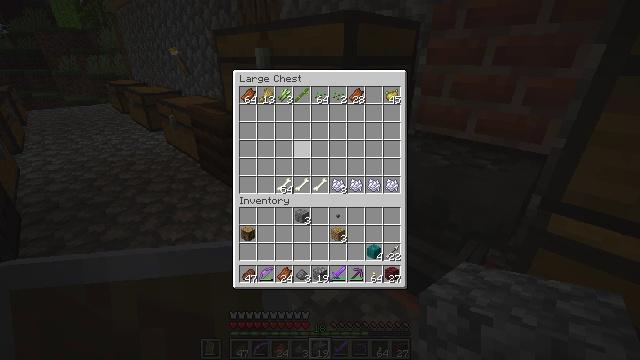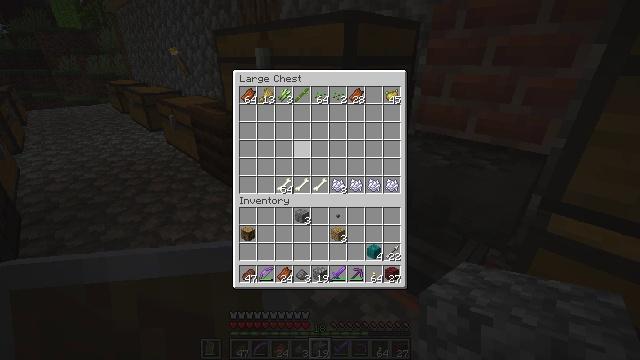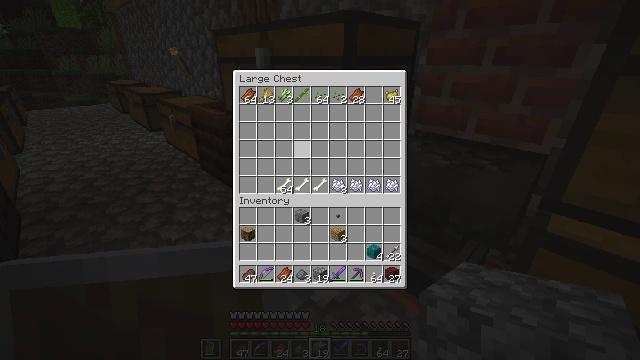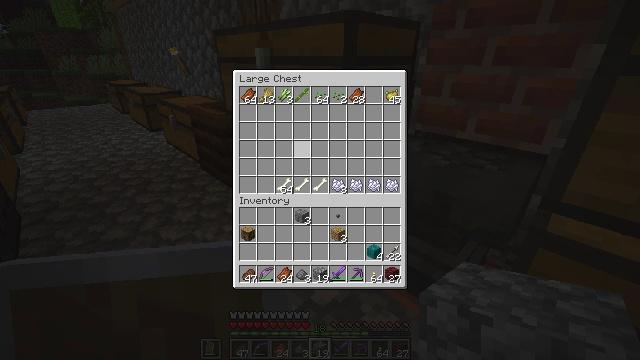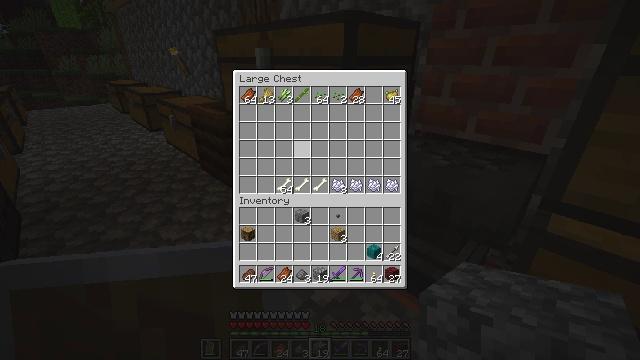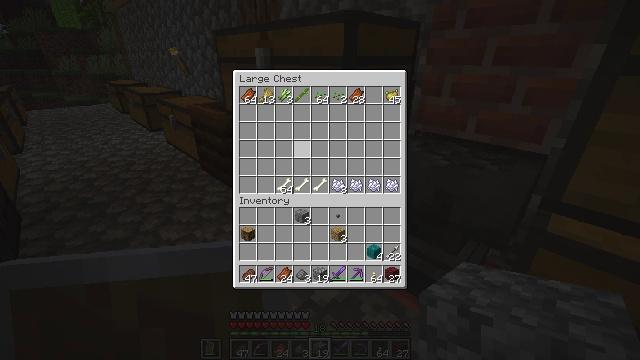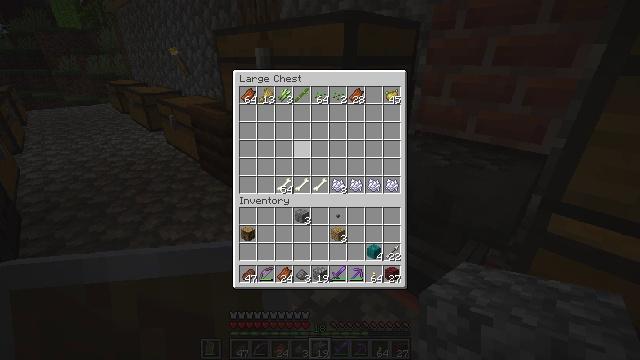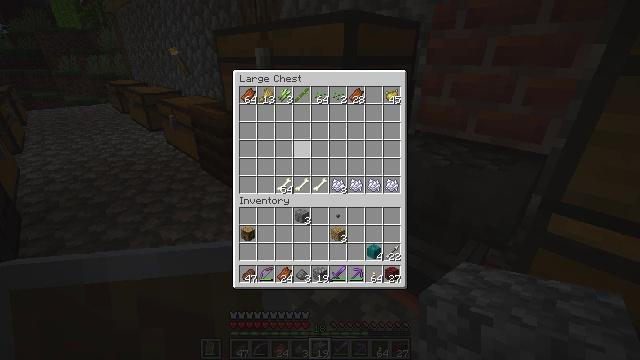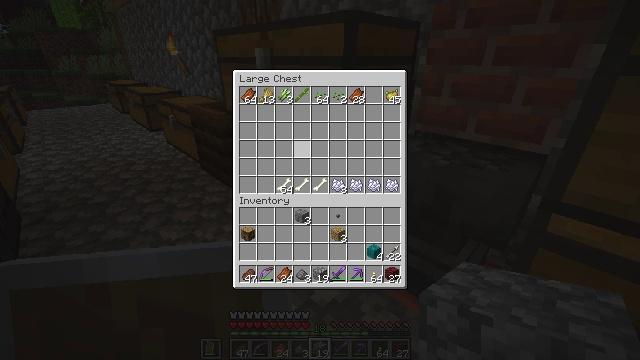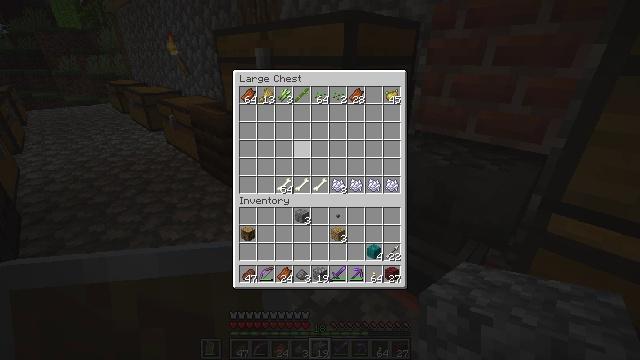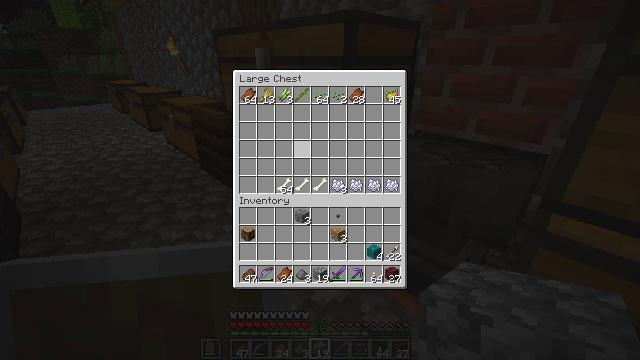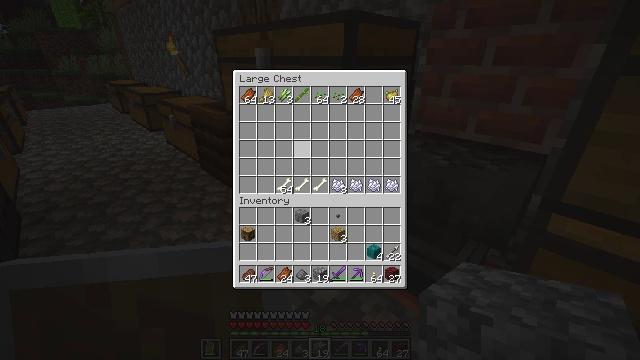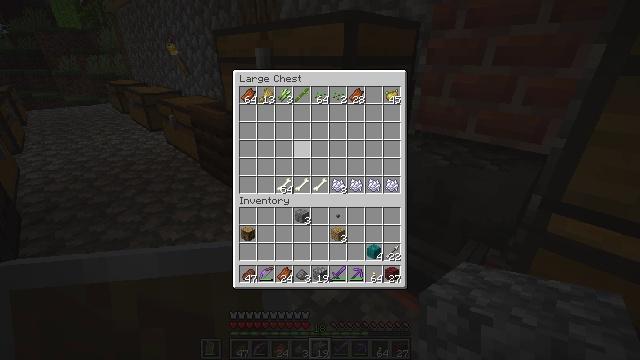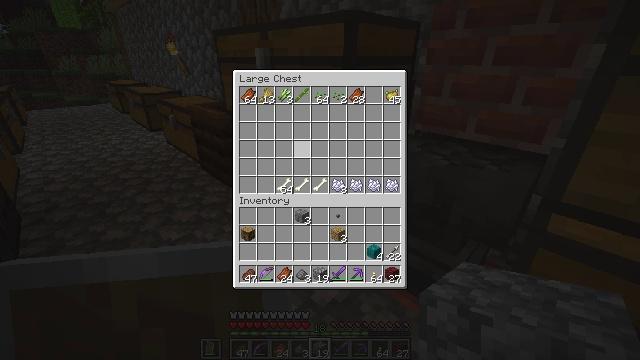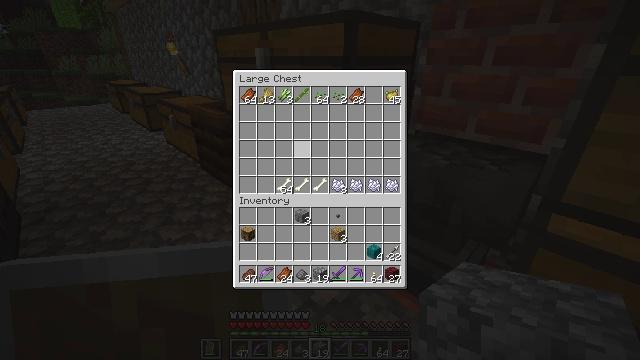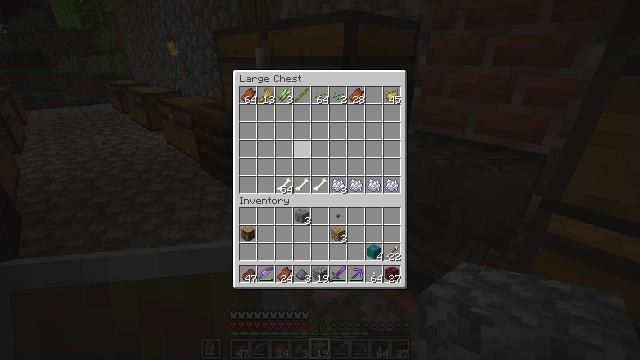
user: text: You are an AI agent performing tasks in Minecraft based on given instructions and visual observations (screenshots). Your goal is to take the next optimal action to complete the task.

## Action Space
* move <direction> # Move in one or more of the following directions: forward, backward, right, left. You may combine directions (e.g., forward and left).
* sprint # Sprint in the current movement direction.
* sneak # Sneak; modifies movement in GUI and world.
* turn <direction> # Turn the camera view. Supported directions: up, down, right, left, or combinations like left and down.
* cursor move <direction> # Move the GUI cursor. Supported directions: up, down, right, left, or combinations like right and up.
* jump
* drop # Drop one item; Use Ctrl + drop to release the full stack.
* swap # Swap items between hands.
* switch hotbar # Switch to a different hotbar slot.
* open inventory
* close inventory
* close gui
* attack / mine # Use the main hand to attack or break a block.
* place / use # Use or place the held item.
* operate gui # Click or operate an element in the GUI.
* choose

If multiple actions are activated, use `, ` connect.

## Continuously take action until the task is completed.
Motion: motion action
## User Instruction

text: Collect the grass from the surface.
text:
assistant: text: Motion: no_op
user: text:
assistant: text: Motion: no_op
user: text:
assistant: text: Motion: no_op
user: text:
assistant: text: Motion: no_op
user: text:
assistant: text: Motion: no_op
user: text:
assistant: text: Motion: no_op
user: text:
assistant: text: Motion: no_op
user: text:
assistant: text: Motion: no_op
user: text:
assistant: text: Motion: no_op
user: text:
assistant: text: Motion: no_op
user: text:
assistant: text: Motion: no_op
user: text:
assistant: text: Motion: no_op
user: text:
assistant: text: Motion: no_op
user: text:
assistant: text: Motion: no_op
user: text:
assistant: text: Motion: no_op
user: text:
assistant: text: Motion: no_op
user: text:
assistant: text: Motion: no_op
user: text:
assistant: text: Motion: no_op
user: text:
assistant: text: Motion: no_op
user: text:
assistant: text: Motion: close inventory
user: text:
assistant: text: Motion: close inventory
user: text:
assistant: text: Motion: close inventory
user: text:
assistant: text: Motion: no_op
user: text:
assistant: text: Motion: no_op
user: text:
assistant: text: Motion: no_op
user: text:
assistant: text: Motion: move right, turn left
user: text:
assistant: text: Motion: move right, turn left
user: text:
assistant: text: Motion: move right, turn left
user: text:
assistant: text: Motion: move right, turn left
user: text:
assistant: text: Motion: turn left